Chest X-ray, PA view. Patient: 53 years old, sex M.
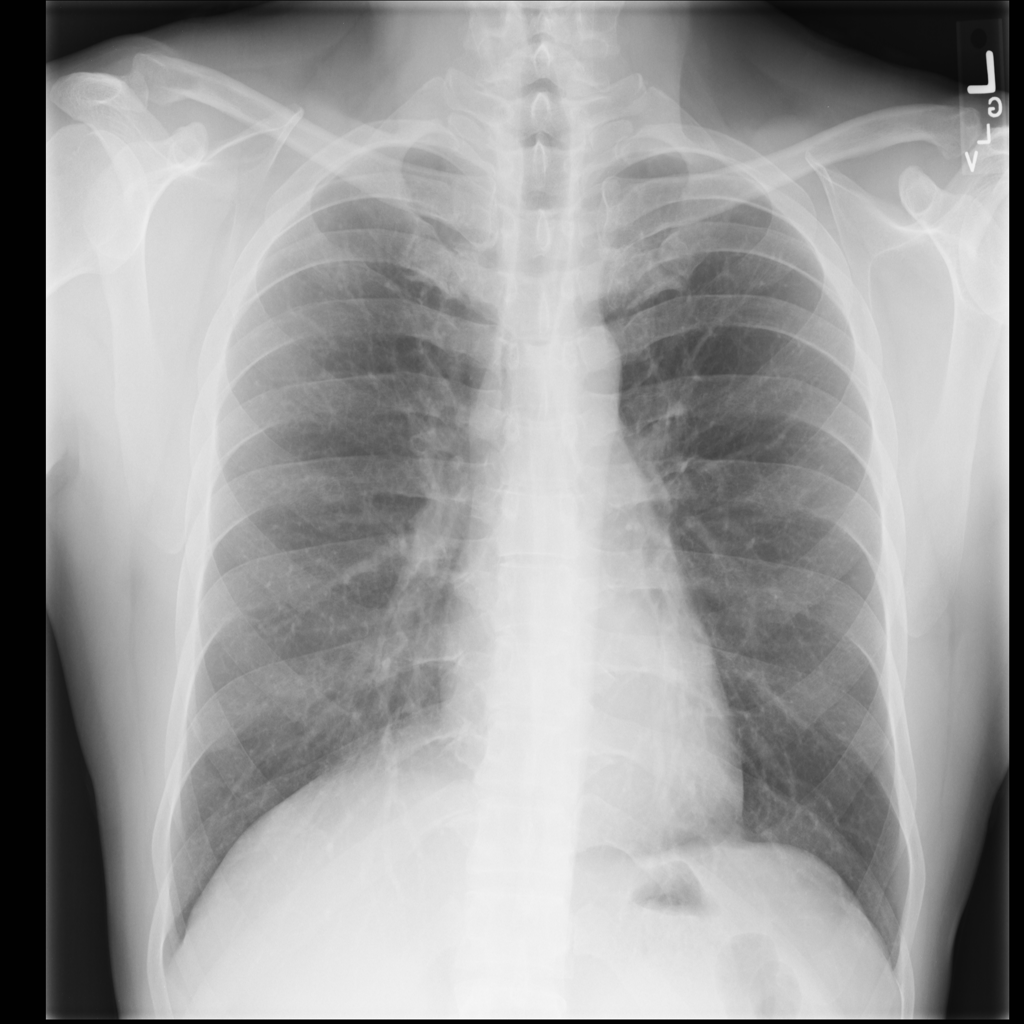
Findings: No Finding